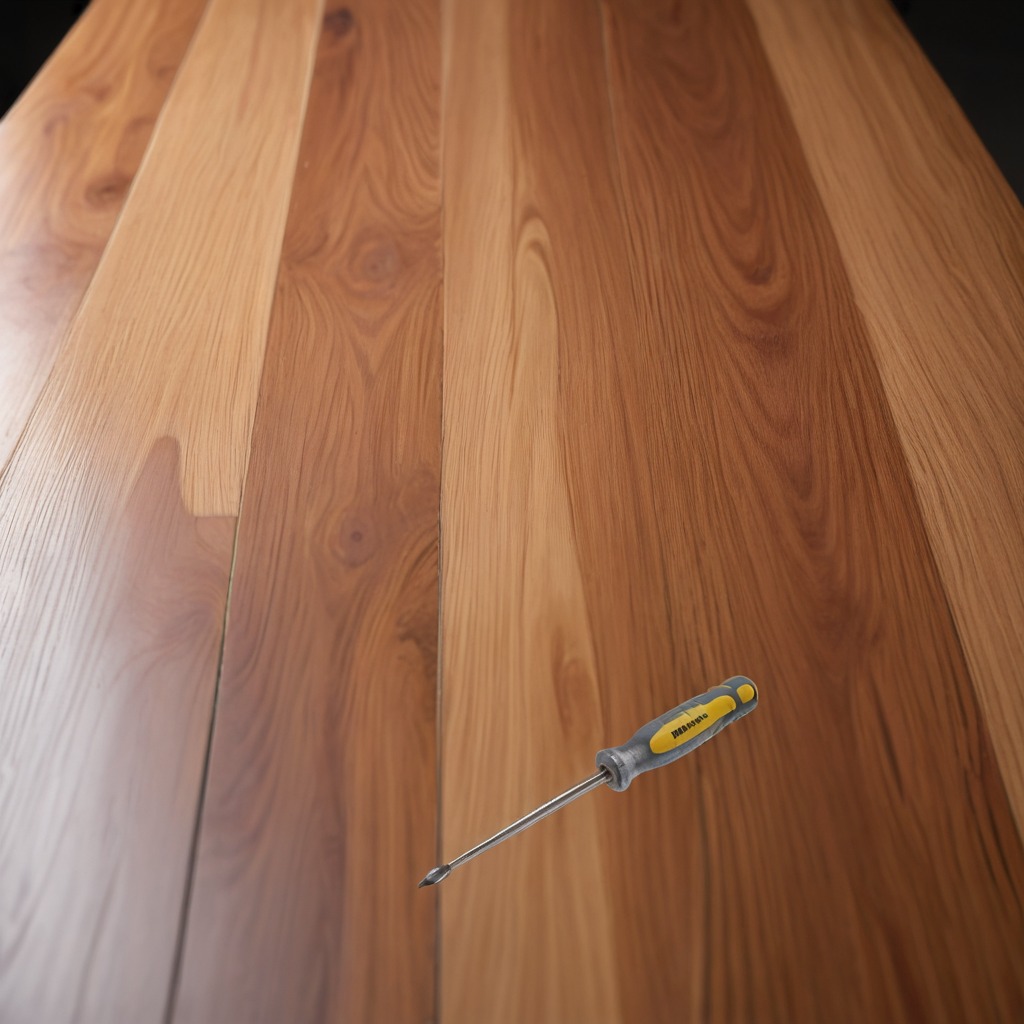
A screwdriver lies on a wooden table in a carpentry studio.